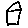
Label: house